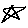
Label: star